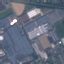
Label: Industrial